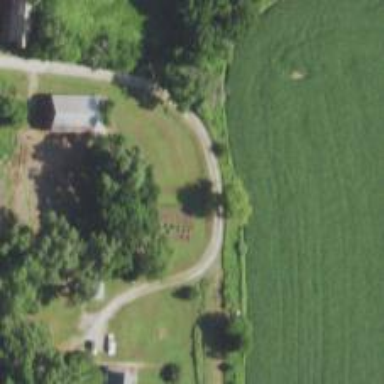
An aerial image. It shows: Driveway.